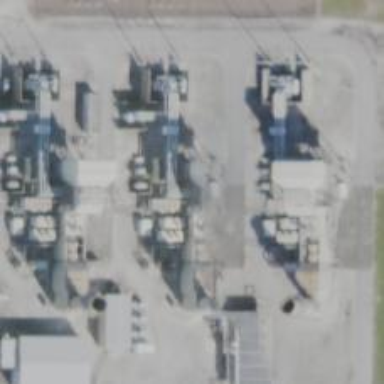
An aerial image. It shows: Gas-powered generator.